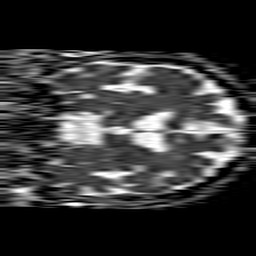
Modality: ADC
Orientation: coronal
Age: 79
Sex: male
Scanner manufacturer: philips
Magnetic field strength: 1.5 T
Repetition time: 4.6 s
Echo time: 0.08517 s